Question: I am creating a image gallery of 300x200 images. The gallery is made of
'''
<div id="gallery" >
<a href="gallery/1.jpg">
<img src="resized_gallery/gallery001.jpg" />
</a>
<a href="gallery/1.jpg">
<img src="resized_gallery/gallery002.jpg" />
</a>
'''
etc
The problem is when reducing the browser window it leaves a huge white space to the right.

How do I stop the white space occurring? Ideally I would like the pictures to go slightly outside of the window before resizing to a smaller column.
JSFiddle: <URL>
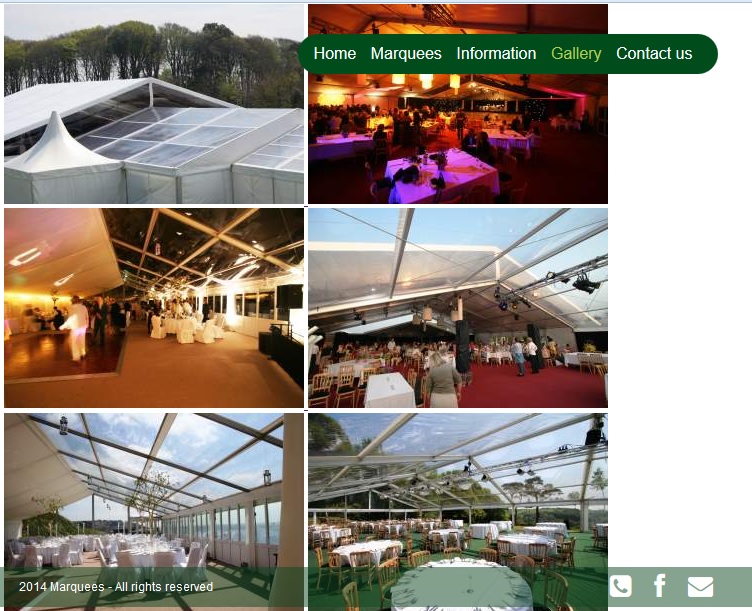
Answer: You can bring the whole thing to the middle so that it would not look ugly when resized by adding 'text-align:center;' inside '#gallery'
<URL>
You can increase the max-width of the image just when the images gets clipped into two columns like this --> lets assume your images are getting clipped into two column at width:950px
'''
//this one for changing when it gets converted to two column
@media screen and (max-width: 950px) {
#gallery img{
max-width:400px; // you can change this according to your needs so that there is only litl white space
}
}
//this one for changing when it gets converted to one column (we consider 850 to be the width when it gets converted from two column to 1 column)
@media screen and (max-width: 850px) {
#gallery img{
max-width:600px;
}
}
'''
<URL>